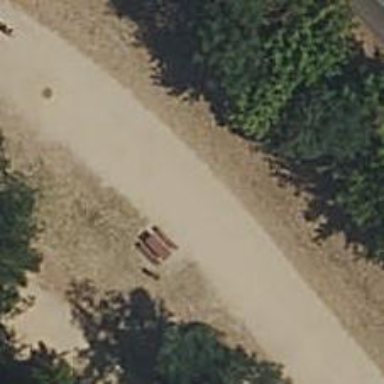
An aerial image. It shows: Footway along the road.